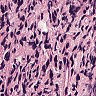
Metastatic tissue present: yes